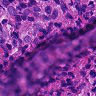
Metastatic tissue present: yes